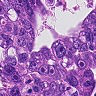
Metastatic tissue present: yes